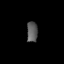
Tissue: prostate
Cell type: Epithelial cells
Senescence score: 0.2732
Nuclear area (px): 218
Mean DAPI intensity: 90.734